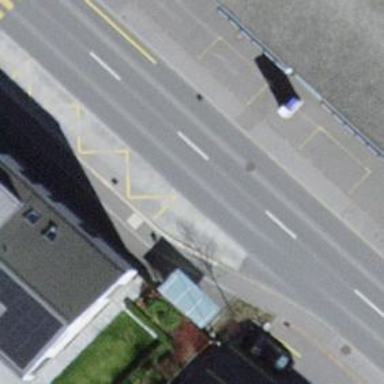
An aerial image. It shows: Bus stop with shelter. It is platform for public transport.